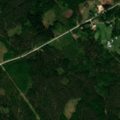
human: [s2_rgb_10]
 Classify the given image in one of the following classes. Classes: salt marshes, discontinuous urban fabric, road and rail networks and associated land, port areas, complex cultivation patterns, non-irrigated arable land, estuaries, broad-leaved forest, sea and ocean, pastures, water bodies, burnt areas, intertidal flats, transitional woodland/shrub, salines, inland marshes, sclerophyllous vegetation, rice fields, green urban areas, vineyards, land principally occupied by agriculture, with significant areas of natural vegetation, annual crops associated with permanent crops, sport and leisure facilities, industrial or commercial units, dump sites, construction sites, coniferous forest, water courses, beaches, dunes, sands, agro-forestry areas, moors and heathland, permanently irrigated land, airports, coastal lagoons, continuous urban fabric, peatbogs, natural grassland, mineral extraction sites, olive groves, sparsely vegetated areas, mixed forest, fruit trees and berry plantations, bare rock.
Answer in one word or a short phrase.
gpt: coniferous forest, mixed forest, transitional woodland/shrub